Field crop: maize
Growth stage: 2
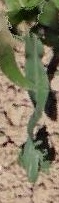
Species: maize